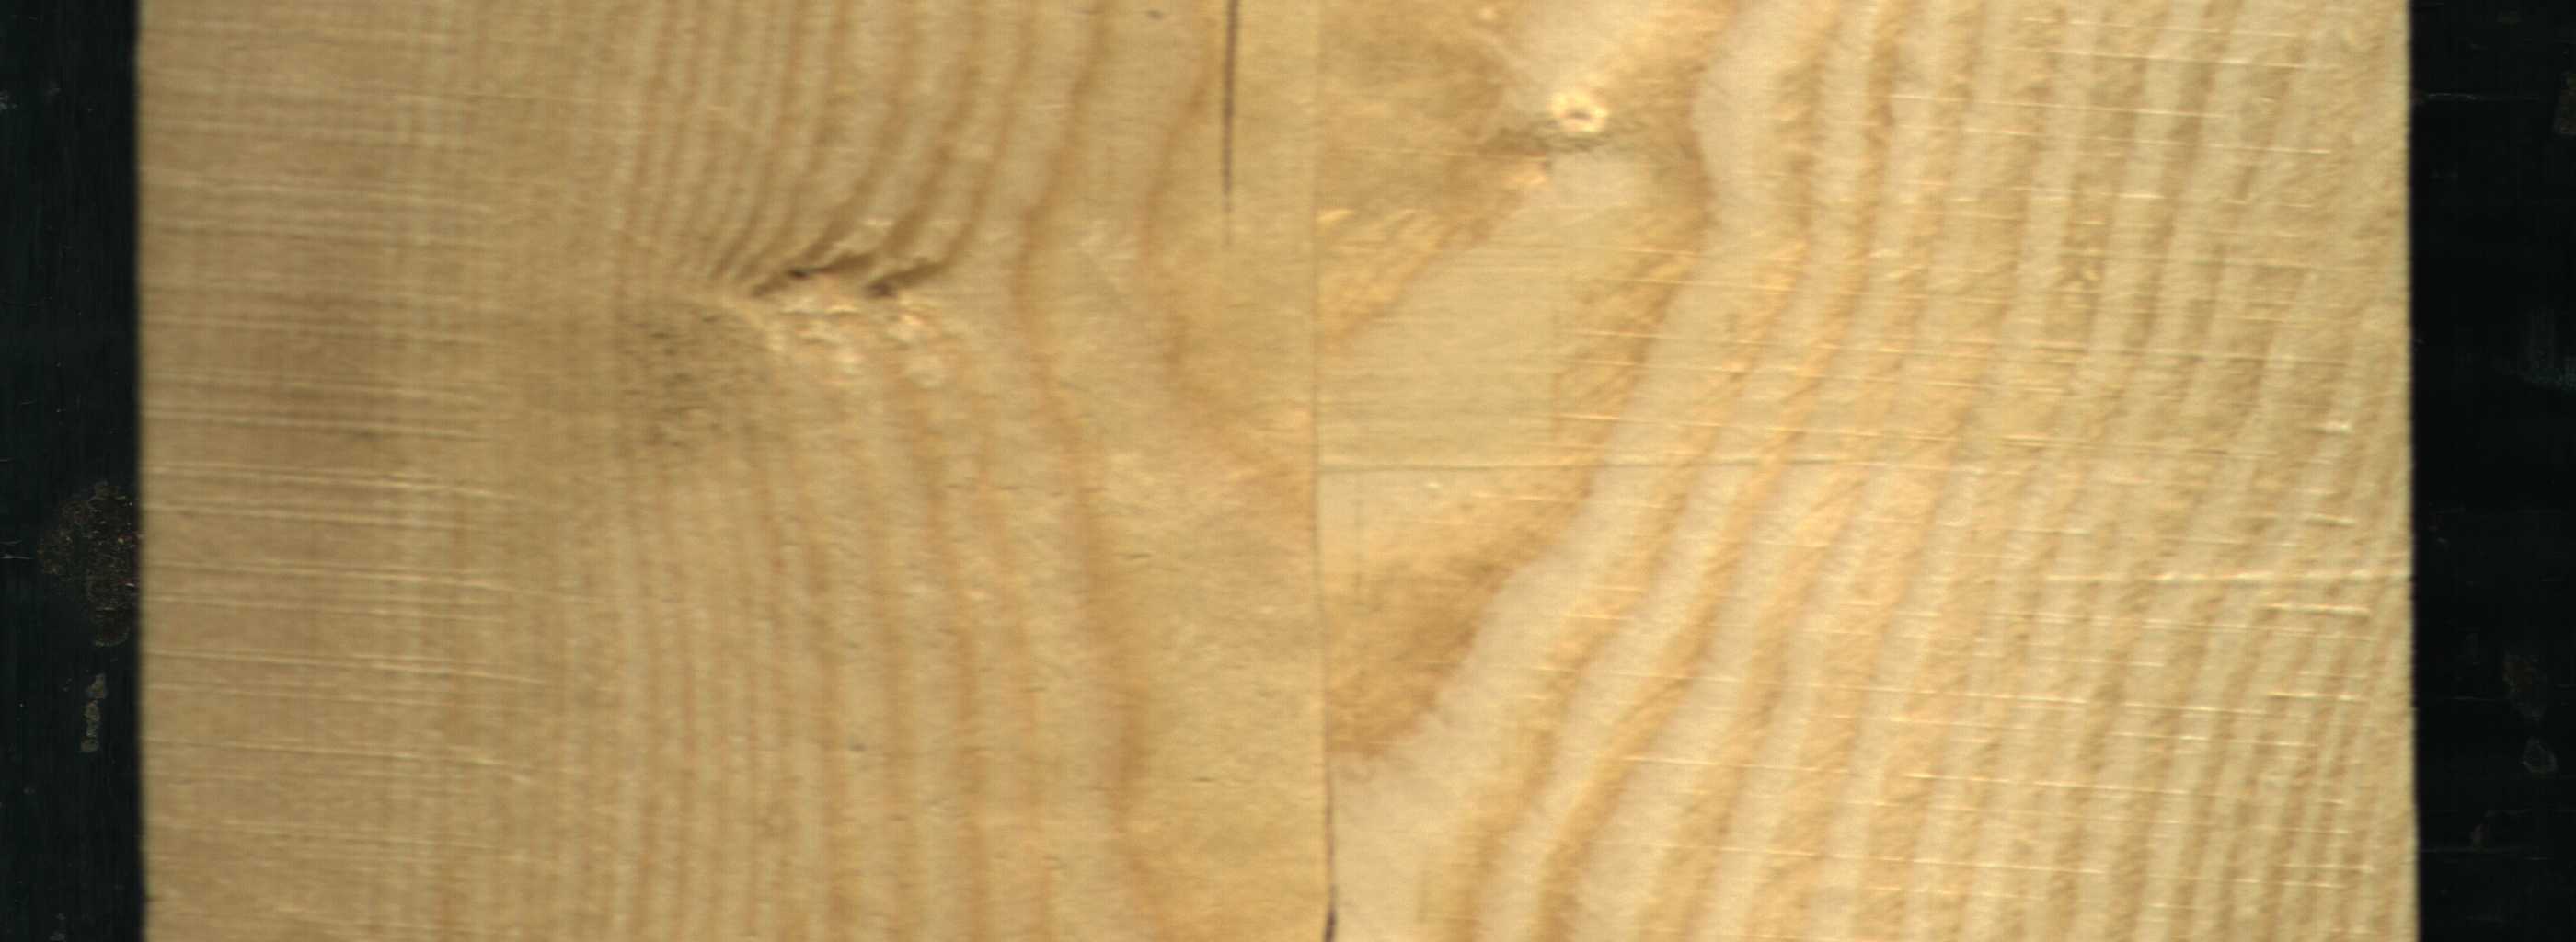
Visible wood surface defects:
Crack